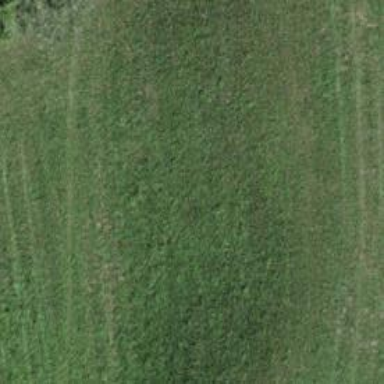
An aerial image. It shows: Path covered in grass.